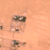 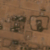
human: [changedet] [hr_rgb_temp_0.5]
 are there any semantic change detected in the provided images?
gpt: The area was urbanized.